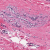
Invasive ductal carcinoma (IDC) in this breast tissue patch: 0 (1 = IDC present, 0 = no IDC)